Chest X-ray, AP view. Patient: 49 years old, sex F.
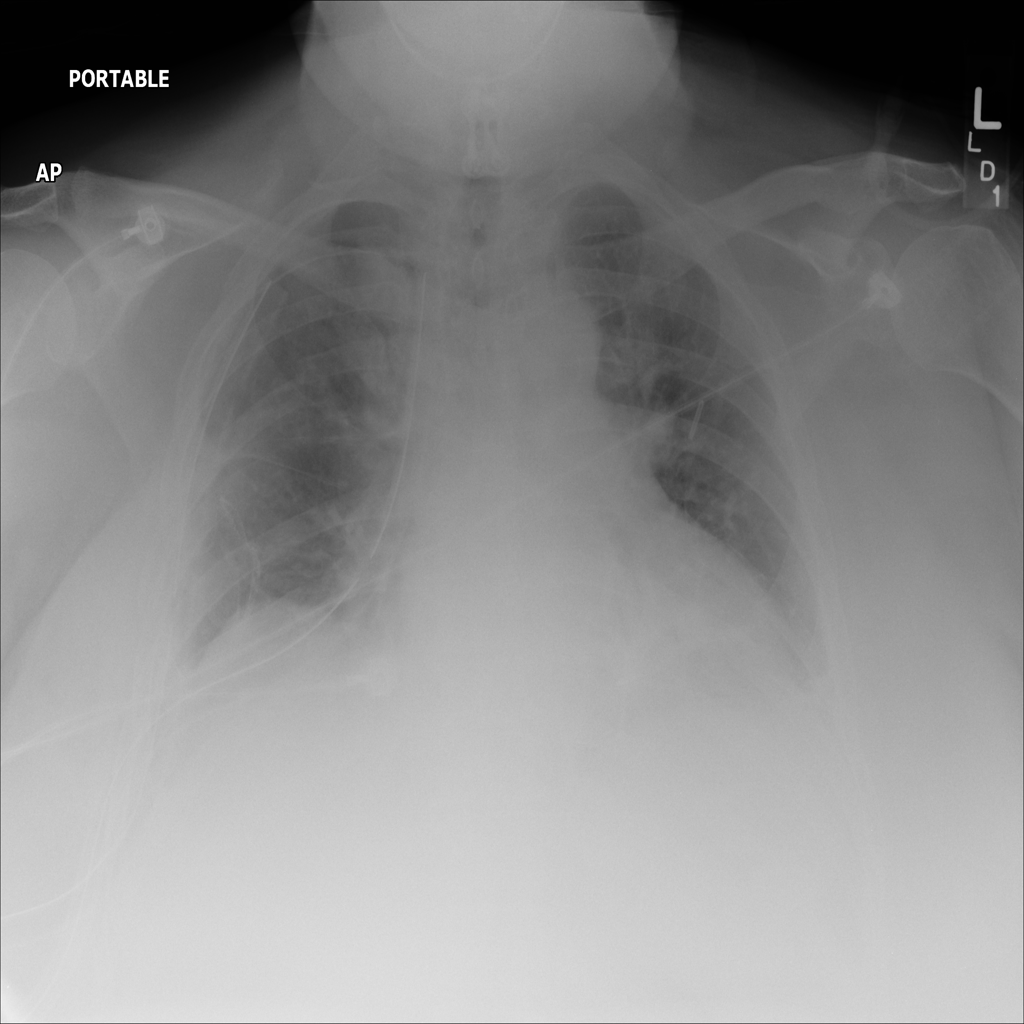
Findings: Atelectasis, Infiltration